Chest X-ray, PA view. Patient: 81 years old, sex M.
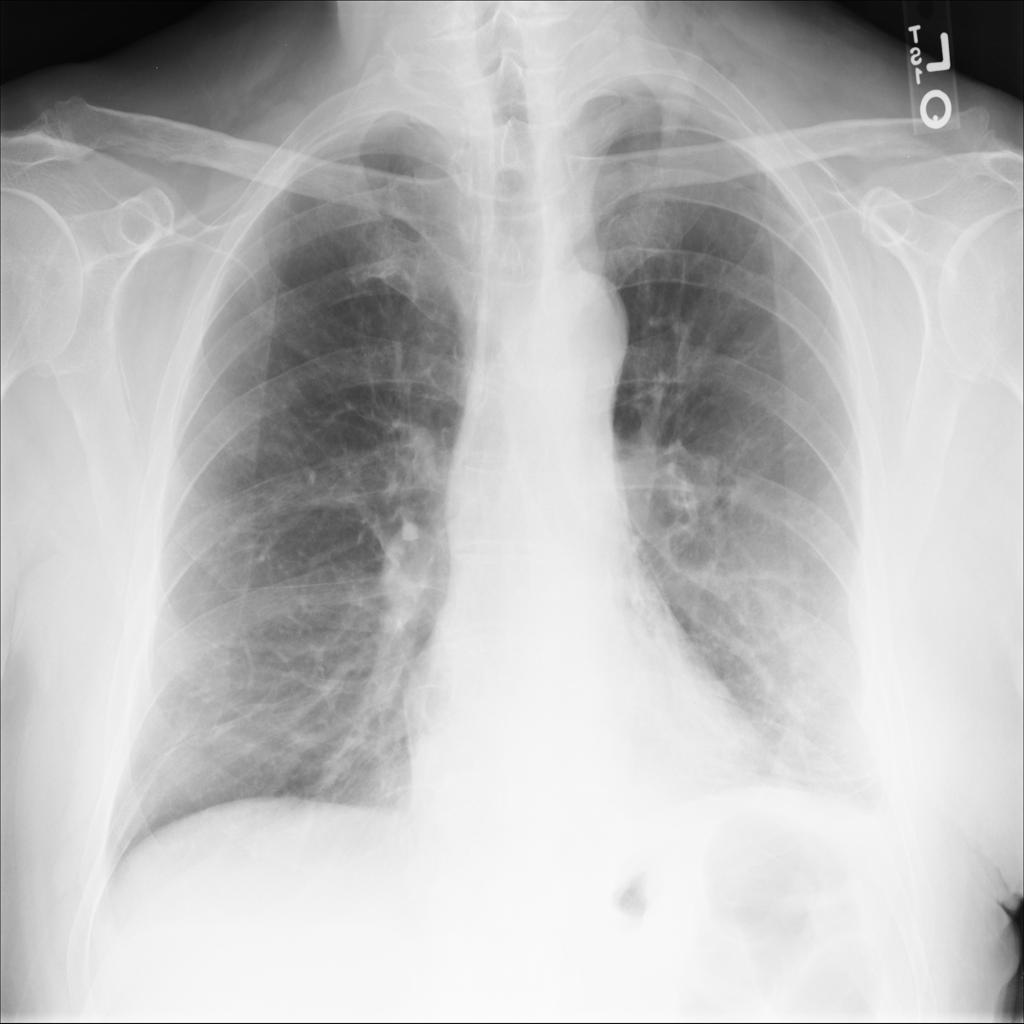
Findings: Pneumothorax